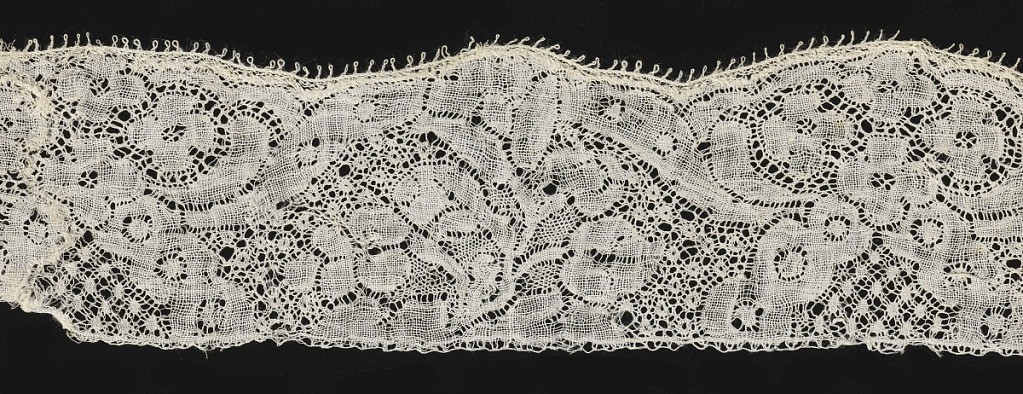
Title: Fragment
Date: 18th century
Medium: linen Technique: bobbin lace, Binche style with snowflake and snowball ground
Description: Fragment with floral vine.